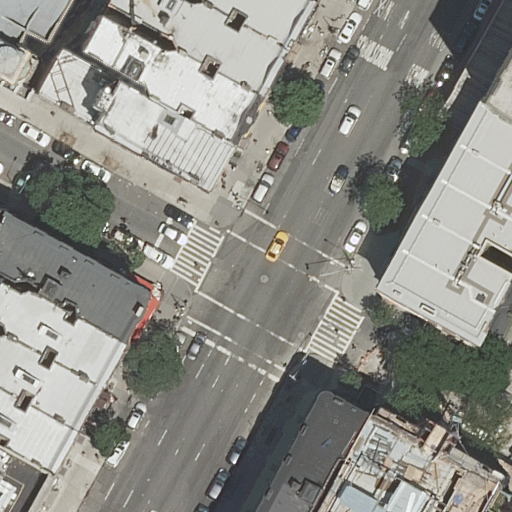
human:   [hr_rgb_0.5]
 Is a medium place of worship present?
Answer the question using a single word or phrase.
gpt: no

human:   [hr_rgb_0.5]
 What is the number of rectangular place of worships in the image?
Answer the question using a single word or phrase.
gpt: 0

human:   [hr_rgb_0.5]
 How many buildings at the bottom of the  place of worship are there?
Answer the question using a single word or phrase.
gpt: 21

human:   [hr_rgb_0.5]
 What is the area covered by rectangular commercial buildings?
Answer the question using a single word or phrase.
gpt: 0m2

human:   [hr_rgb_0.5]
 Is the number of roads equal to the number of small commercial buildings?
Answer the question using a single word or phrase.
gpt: no

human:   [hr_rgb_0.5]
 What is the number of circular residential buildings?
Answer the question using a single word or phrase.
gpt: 0

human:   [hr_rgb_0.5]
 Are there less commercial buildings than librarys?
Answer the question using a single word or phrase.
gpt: yes

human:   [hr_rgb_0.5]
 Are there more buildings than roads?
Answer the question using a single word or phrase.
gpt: yes

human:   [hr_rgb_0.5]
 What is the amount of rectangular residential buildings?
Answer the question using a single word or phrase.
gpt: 12

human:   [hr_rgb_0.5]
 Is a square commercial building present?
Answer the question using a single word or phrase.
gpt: no

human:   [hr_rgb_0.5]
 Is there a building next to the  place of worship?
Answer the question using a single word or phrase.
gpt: yes

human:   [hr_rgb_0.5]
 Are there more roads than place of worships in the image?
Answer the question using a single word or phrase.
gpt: yes

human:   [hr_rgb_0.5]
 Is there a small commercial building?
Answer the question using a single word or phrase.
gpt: no

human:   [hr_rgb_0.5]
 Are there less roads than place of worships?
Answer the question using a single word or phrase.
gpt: no

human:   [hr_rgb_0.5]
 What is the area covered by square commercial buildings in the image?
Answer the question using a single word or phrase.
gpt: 0m2

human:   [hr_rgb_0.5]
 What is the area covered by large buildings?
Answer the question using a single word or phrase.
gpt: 552m2

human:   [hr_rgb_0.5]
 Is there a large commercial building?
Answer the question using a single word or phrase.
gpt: no

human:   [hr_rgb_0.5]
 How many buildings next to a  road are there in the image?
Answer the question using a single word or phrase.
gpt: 22

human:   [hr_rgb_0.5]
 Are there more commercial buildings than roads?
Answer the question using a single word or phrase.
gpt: no

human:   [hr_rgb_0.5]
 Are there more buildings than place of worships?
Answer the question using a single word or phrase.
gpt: yes

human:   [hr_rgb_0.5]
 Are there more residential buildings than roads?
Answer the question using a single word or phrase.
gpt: yes

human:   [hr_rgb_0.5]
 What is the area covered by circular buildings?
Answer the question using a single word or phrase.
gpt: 0m2

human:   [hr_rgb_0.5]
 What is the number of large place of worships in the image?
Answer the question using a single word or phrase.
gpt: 1

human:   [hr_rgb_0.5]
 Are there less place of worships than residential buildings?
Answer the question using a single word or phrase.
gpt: yes

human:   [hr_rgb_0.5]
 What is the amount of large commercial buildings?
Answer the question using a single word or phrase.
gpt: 0

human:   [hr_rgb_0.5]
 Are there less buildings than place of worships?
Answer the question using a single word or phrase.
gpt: no

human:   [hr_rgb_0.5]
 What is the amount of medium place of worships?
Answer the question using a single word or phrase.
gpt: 0

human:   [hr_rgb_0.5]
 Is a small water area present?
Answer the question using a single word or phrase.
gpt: no

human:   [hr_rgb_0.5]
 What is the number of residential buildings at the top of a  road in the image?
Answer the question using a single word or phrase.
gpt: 8

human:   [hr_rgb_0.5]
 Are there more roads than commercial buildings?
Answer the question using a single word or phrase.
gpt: yes

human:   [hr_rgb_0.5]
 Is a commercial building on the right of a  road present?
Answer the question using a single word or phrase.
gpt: no

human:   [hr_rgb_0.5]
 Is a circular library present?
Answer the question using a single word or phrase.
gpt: no

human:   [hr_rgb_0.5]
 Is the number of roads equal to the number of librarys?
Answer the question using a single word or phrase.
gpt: no

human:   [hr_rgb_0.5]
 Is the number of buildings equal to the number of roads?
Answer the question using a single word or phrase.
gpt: no

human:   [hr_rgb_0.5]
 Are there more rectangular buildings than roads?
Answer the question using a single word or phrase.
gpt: yes

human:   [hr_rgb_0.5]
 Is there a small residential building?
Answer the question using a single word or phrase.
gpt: yes